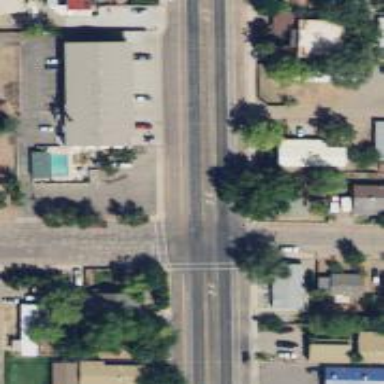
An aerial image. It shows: Road with stop sign.